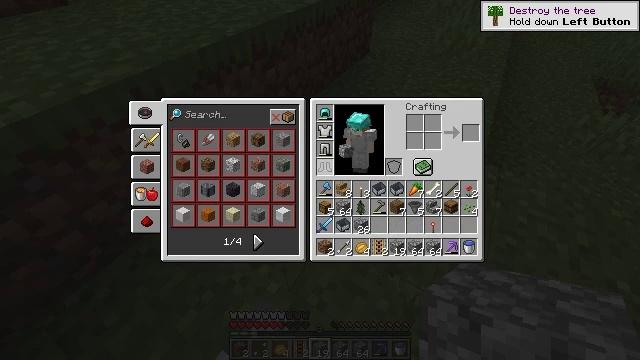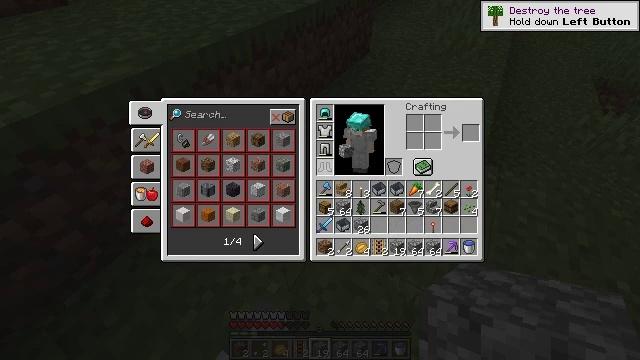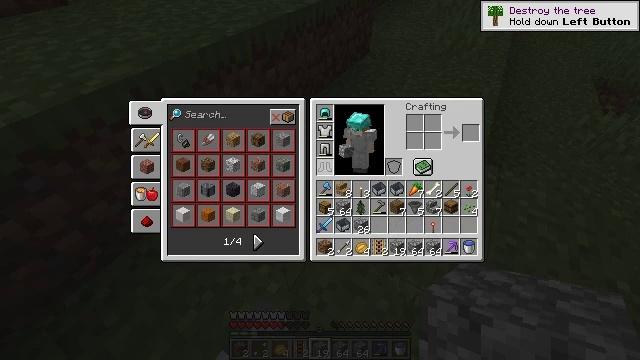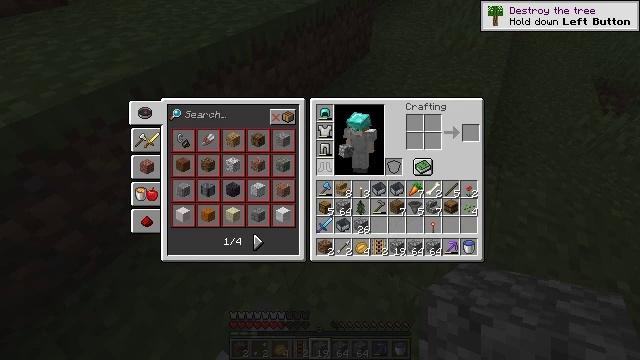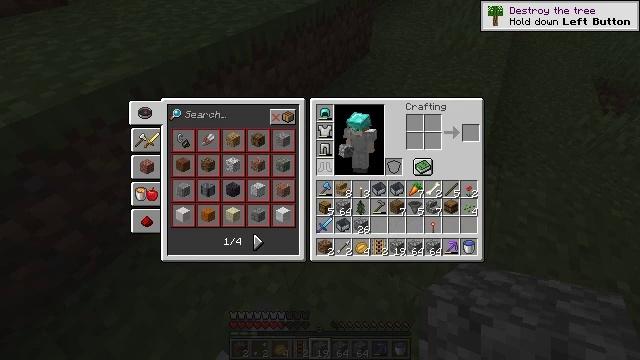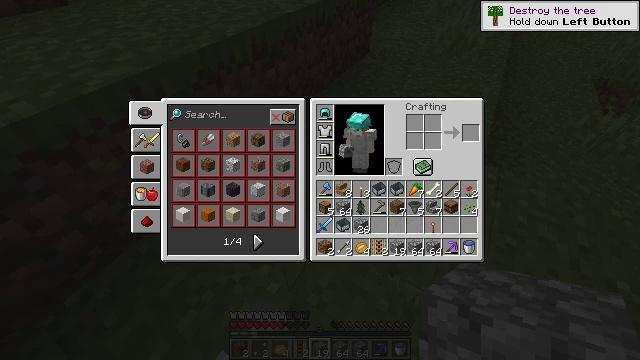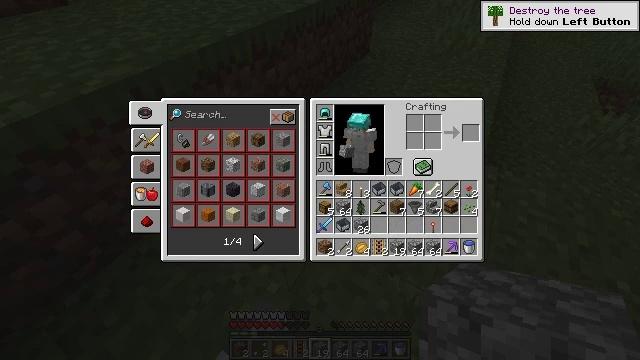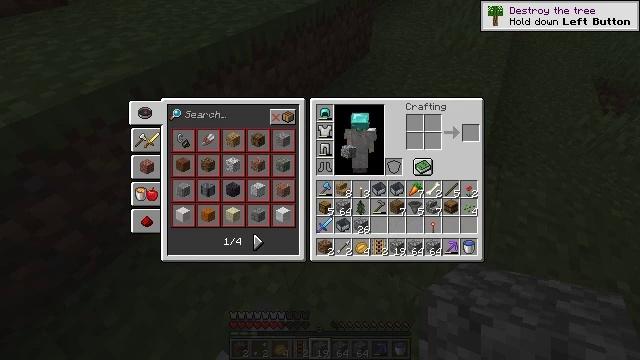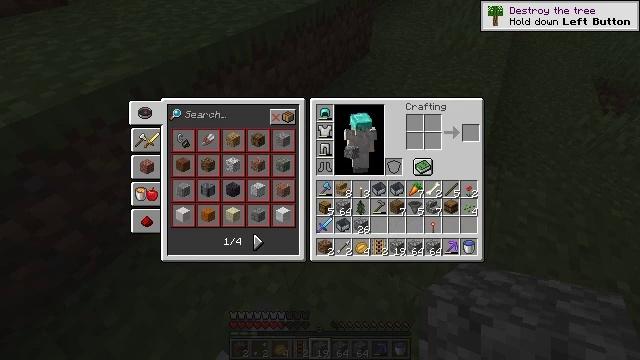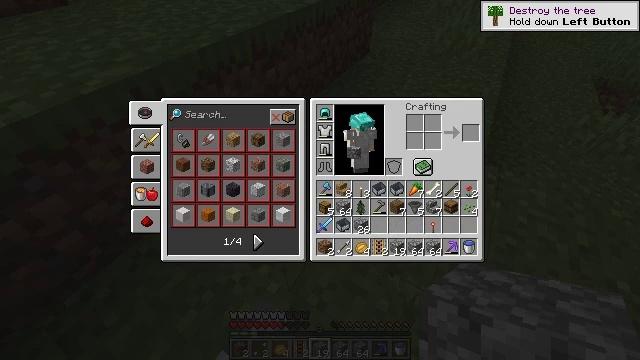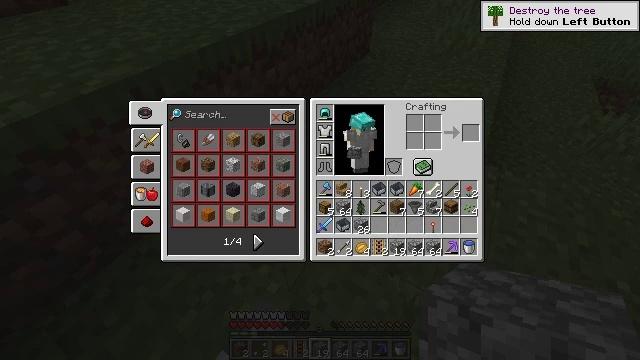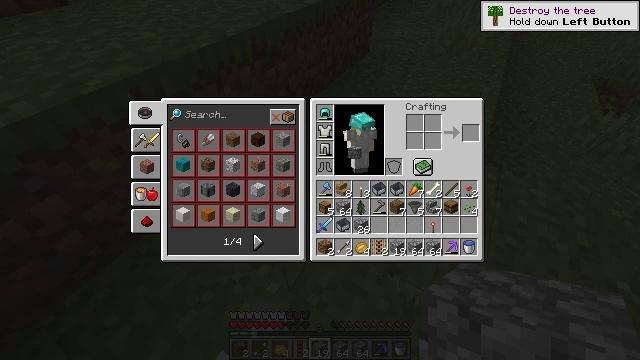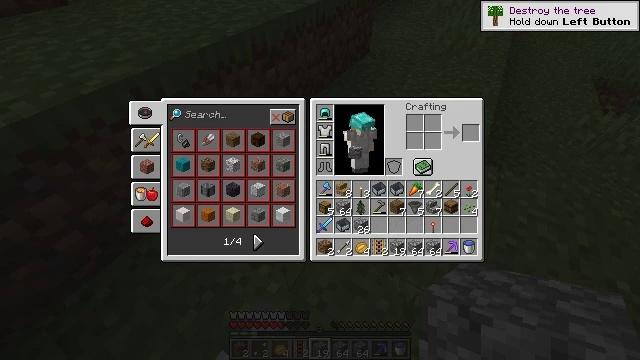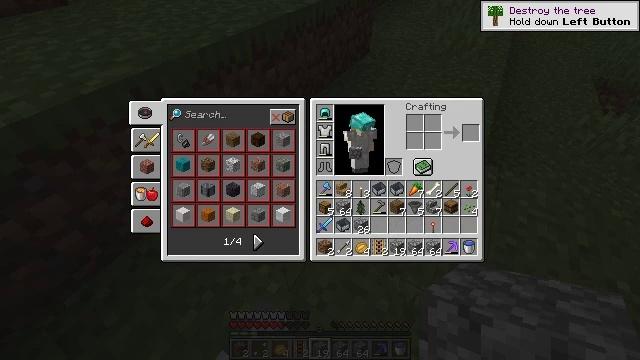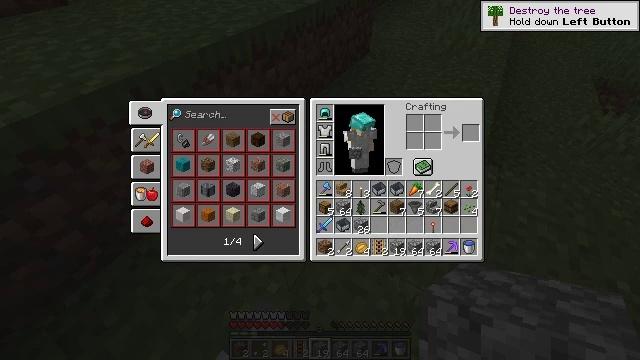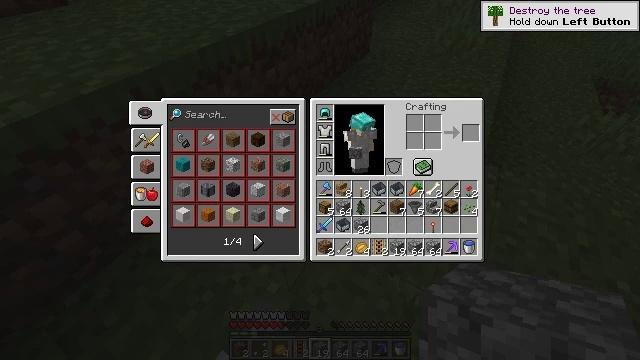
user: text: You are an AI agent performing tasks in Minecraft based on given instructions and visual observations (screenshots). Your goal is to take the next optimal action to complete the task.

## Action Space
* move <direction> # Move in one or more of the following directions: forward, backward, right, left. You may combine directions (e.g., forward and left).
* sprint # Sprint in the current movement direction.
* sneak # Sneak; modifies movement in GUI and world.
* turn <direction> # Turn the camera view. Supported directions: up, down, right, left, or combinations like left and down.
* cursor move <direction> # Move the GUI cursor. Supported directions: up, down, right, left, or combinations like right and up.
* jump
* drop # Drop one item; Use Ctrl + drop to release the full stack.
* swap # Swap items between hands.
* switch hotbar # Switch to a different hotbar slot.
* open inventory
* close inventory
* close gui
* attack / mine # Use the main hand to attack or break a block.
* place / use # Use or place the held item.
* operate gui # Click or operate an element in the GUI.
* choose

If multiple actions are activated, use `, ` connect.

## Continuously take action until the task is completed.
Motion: motion action
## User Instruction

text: Mine the redstone wall torch to retrieve it.
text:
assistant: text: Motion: sneak
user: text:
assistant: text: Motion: sneak
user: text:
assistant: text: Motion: sneak
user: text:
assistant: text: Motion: sneak
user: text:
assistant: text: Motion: sneak, turn right
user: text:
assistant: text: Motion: sneak, turn right
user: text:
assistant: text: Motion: sneak, turn right
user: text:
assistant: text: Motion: sneak, turn right
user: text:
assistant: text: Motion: sneak, turn right
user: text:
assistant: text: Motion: sneak
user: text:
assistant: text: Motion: sneak, turn right
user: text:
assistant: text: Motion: sneak, turn right
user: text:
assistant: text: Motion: sneak
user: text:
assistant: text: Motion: sneak
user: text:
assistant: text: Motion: sneak
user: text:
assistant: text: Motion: sneak
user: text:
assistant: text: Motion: sneak
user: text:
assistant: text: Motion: sneak
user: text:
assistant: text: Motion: sneak
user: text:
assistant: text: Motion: sneak
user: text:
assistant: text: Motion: no_op
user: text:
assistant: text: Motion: no_op
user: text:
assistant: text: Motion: no_op
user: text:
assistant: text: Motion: turn left
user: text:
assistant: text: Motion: turn left
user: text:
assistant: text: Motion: no_op
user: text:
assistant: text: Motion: no_op
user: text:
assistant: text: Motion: no_op
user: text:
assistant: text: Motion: no_op
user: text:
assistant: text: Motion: no_op